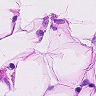
Metastatic tissue present: no